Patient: sex F, age 62
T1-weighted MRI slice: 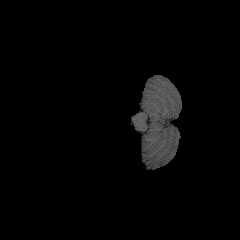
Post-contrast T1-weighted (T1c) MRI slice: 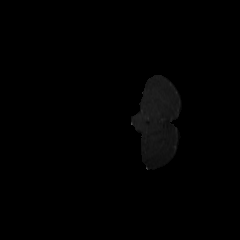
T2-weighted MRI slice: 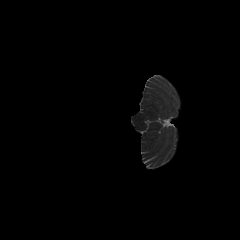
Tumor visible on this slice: no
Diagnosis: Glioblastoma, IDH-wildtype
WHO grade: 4